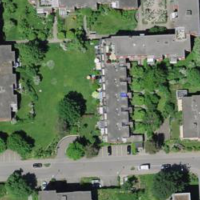
EUNIS habitat code: 55
Species observed at this site:
Fagus sylvatica